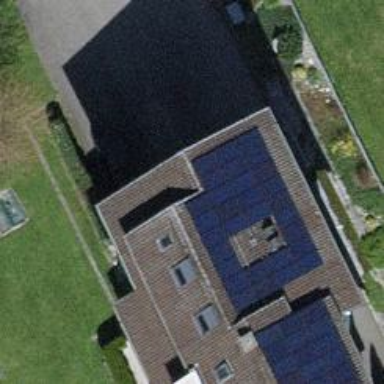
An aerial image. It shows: Solar power generator using photovoltaic method with solar photovoltaic panel types.